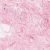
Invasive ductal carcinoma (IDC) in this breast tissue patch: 0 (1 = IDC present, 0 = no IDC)